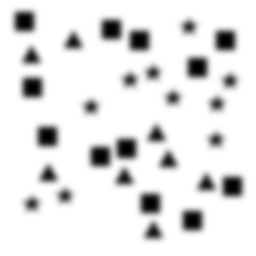
Squares: 12
Triangles: 8
Stars: 10
Total shapes: 30